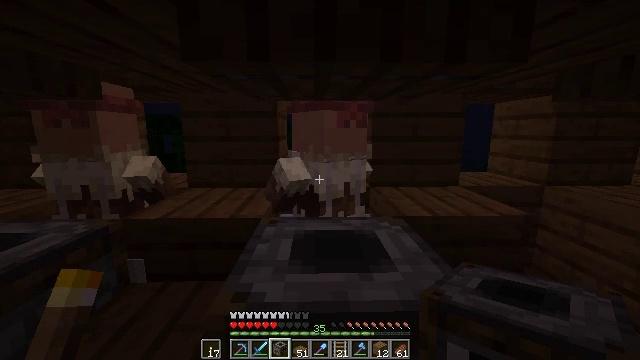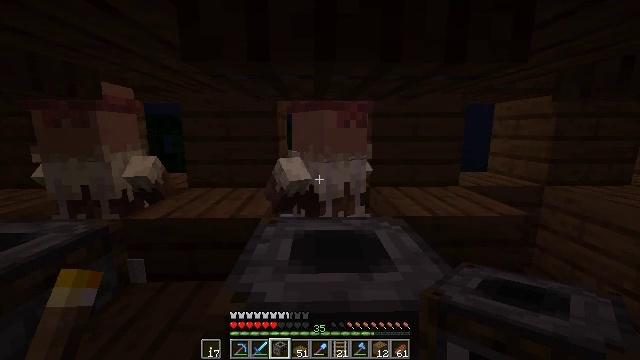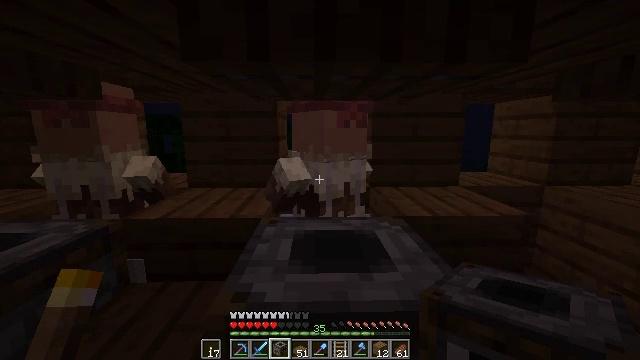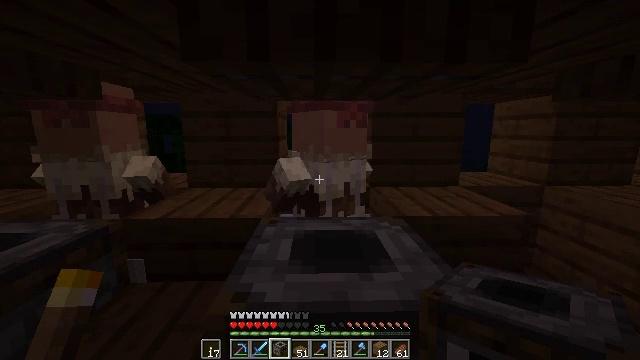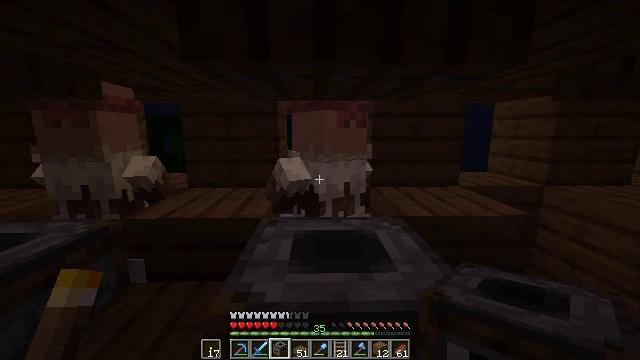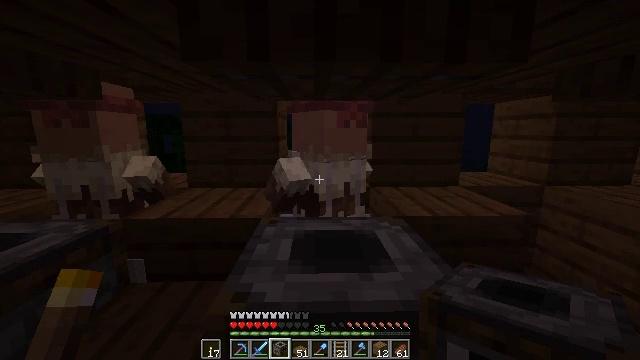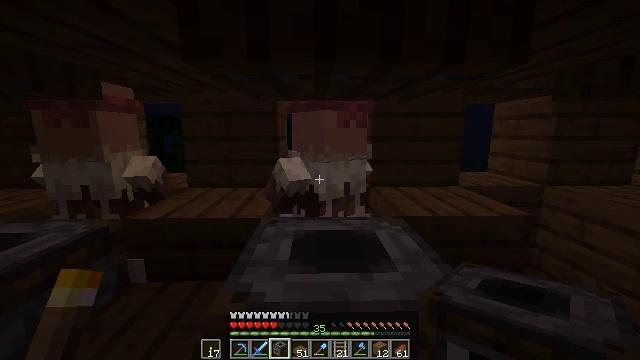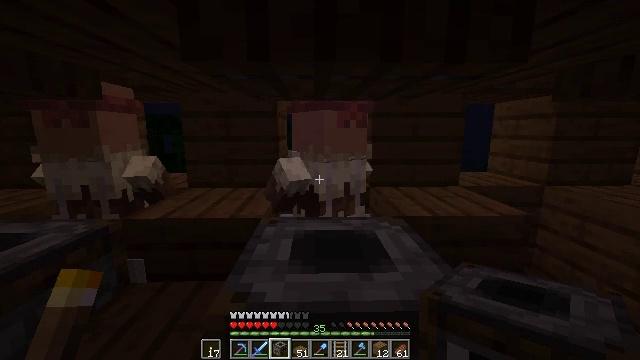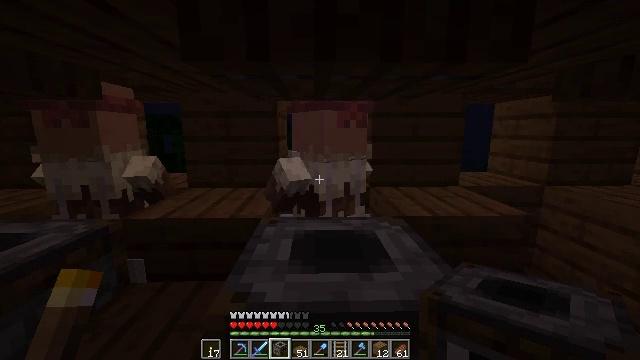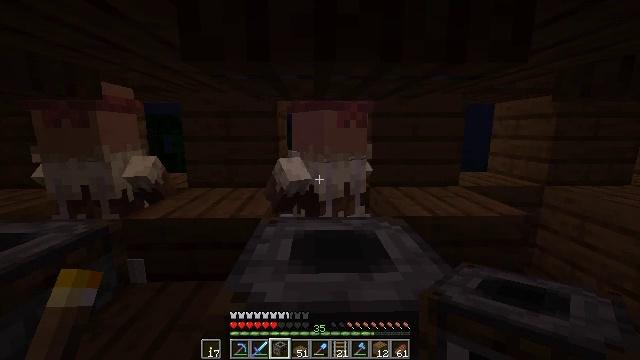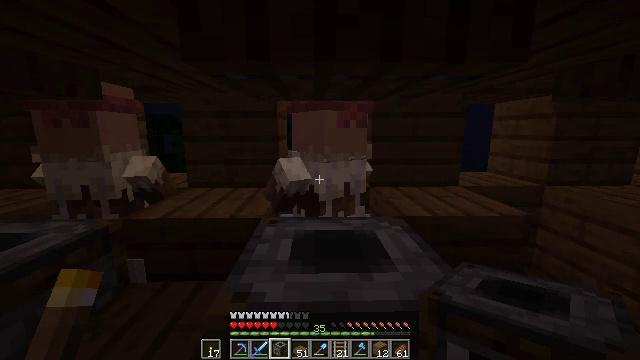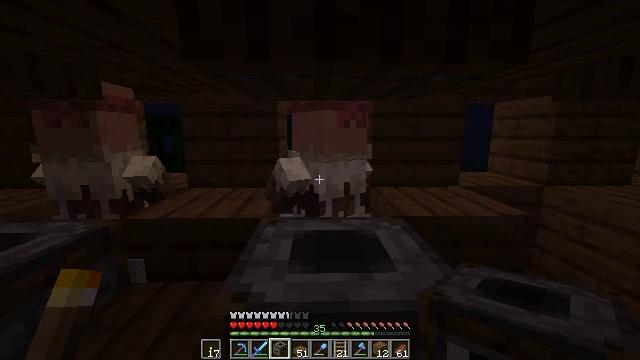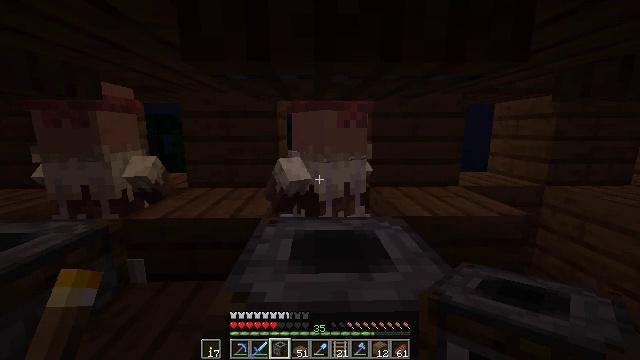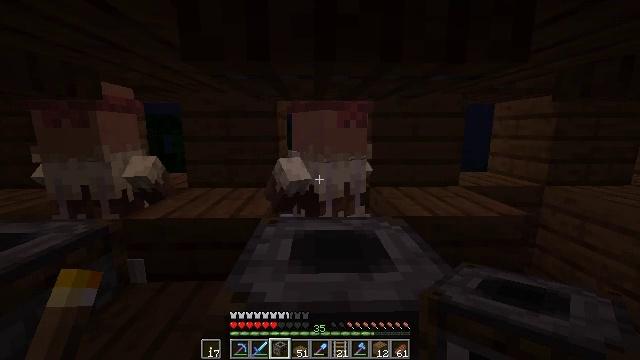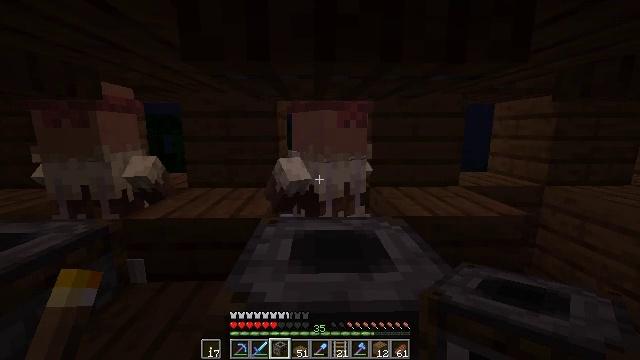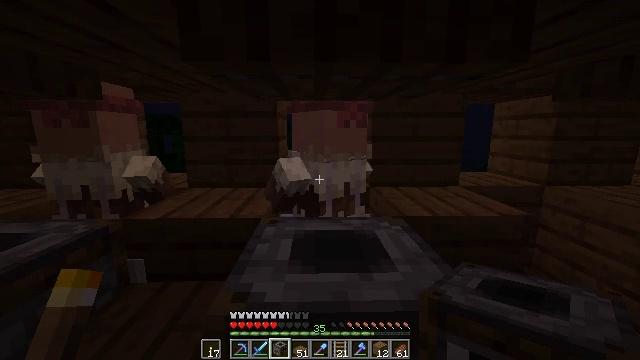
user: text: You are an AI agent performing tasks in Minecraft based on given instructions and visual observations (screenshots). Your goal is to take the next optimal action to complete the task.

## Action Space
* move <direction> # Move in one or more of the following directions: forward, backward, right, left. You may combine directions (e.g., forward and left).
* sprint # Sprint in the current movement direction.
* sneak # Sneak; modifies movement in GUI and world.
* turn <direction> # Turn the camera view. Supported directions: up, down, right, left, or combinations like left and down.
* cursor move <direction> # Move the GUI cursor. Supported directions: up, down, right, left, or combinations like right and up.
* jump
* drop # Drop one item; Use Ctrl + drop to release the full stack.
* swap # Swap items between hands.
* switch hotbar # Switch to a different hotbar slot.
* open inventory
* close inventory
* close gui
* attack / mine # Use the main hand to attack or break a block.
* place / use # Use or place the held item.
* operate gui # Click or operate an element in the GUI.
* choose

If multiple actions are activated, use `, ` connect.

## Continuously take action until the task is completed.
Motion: motion action
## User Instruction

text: Retrieve the smoker into your inventory.
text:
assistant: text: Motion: no_op
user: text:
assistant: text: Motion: no_op
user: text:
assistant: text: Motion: no_op
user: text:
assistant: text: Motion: no_op
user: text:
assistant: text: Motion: no_op
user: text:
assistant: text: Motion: no_op
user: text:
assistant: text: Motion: no_op
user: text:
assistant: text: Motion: no_op
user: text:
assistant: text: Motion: no_op
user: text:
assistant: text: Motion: no_op
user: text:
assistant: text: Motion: no_op
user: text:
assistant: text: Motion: no_op
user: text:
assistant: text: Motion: no_op
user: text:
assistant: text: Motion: no_op
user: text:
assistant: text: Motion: no_op
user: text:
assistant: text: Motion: no_op
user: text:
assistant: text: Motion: no_op
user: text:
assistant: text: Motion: no_op
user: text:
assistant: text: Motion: no_op
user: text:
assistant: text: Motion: no_op
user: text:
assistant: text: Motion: no_op
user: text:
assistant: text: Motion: no_op
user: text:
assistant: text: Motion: no_op
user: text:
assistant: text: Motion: no_op
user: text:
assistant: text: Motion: no_op
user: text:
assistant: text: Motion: no_op
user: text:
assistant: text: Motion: no_op
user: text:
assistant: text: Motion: no_op
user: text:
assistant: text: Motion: no_op
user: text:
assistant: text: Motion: no_op